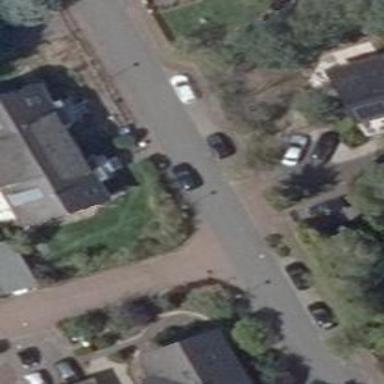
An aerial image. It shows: Chicane for traffic calming.